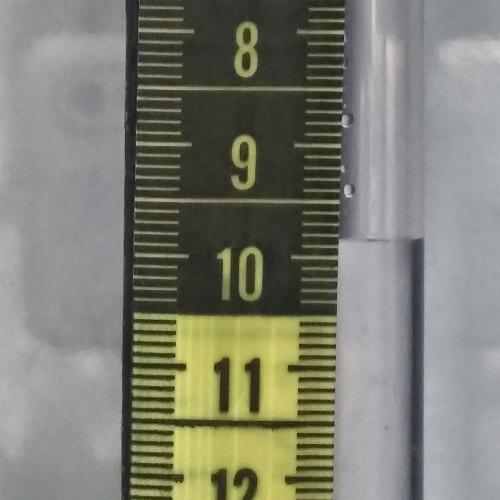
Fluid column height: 9.9 cm